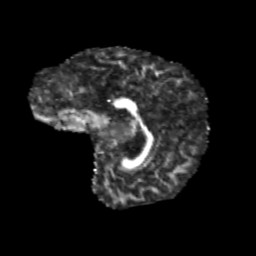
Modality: FA
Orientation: sagittal
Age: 11
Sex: male
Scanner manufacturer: siemens
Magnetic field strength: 3 T
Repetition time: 3.8 s
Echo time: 0.07 s